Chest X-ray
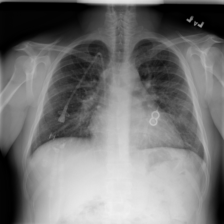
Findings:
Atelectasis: negative
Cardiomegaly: negative
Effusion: negative
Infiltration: negative
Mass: negative
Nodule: negative
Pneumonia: negative
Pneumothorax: negative
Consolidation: negative
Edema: negative
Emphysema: negative
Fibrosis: negative
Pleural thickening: negative
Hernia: negative